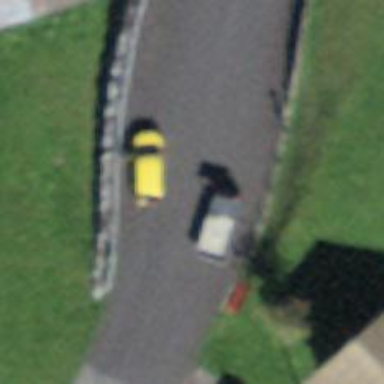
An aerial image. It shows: Bus stop along the road.